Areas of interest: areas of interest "Car Dealership"
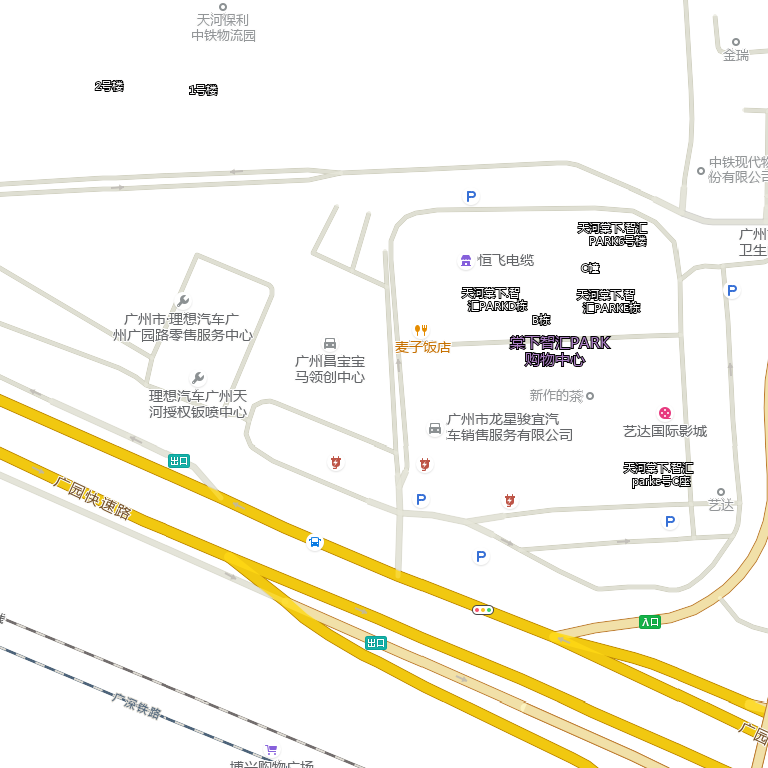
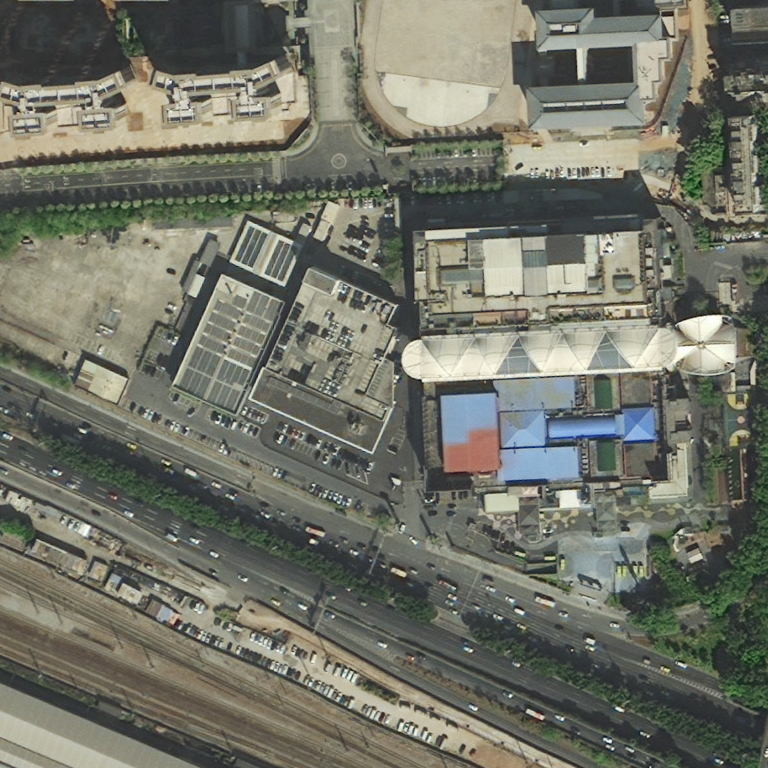